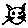
Label: cat